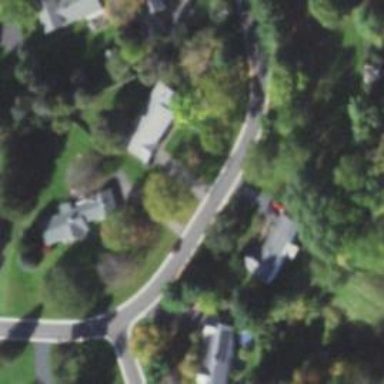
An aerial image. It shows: Driveway leading to service road.